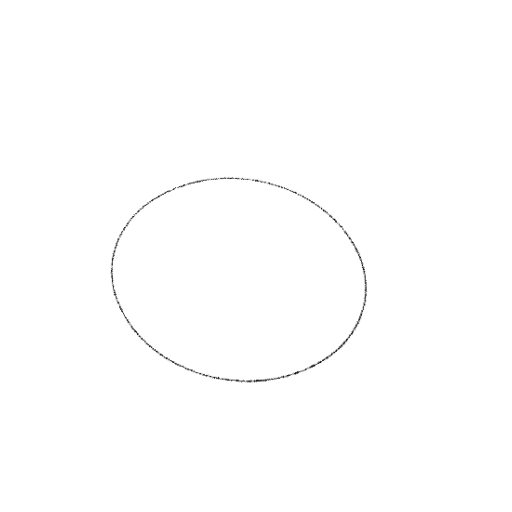
Crossing number: 0